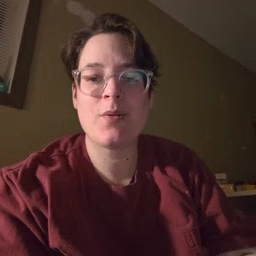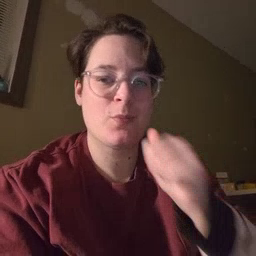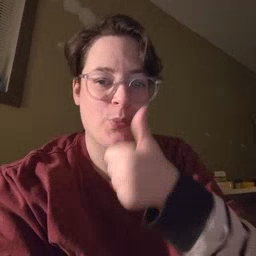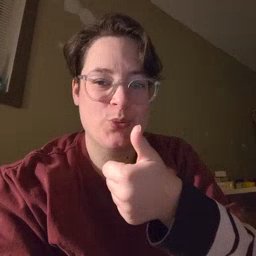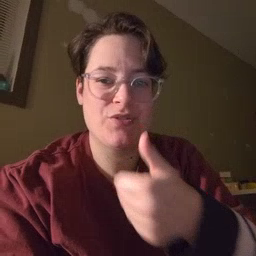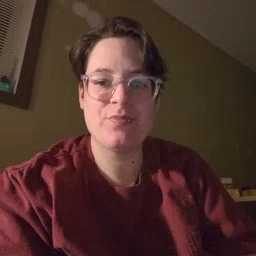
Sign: tomorrow